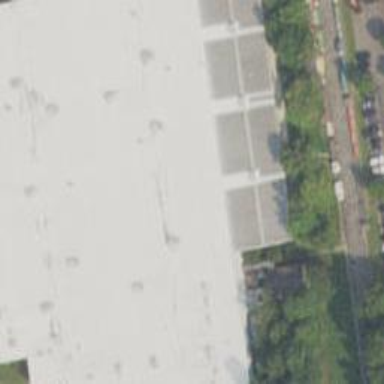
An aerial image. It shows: Industrial building.